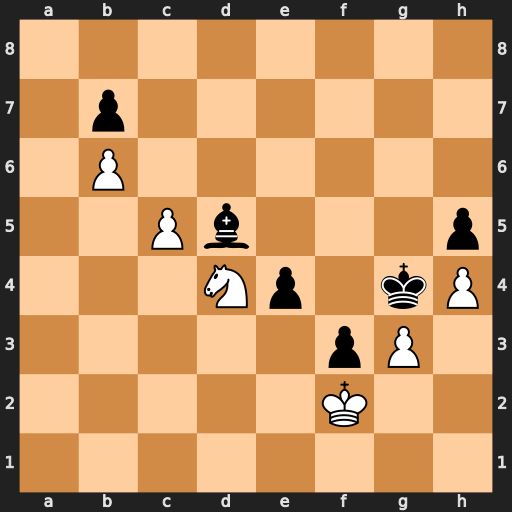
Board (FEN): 8/1p6/1P6/2Pb3p/3Np1kP/5pP1/5K2/8
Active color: w
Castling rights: -
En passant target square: -
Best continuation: c6 Bxc6 Nxc6 e3+ Kxe3